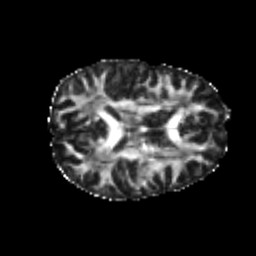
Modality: FA
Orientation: axial
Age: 24
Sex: female
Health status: healthy
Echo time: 0.074 s